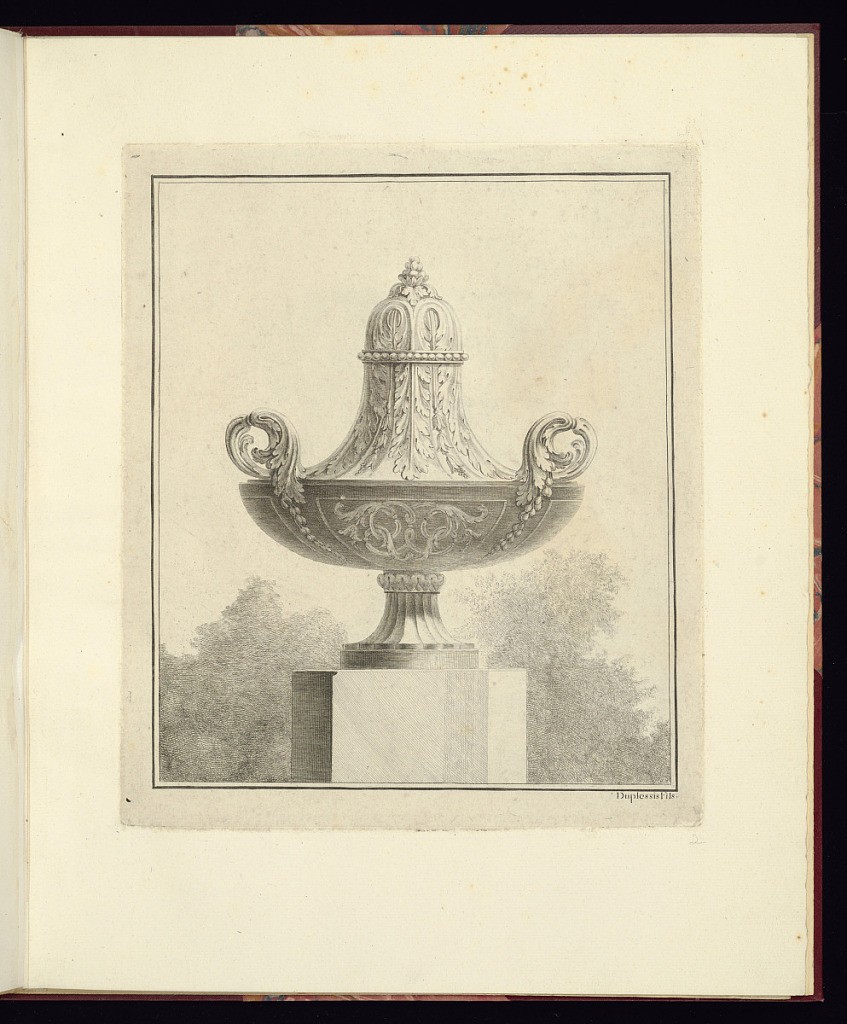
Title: Ornamental Vase Design
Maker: Jean Claude Thomas Duplessis, French, 1730-1783
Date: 1775-1780
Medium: Etching on paper
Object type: Print
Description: Lidded vase with two handles formed from stylized acanthus leaves. The vase has a tall, fluted neck with alternating acanthus leaf and floral pattern. The shallow belly of the vase has a swirling loose knot of stylized acanthus leaves. The vase has a tapered, fluted foot, and is elevated on a plinth, and there is indication of trees in the background. The plate is signed but not numbered.